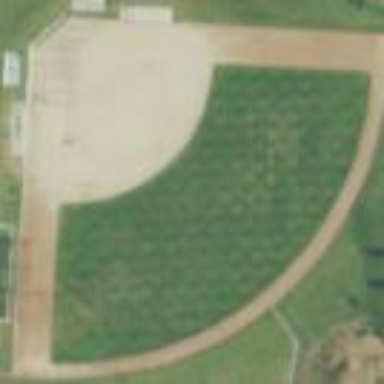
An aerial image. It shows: Grass pitch designated for softball.